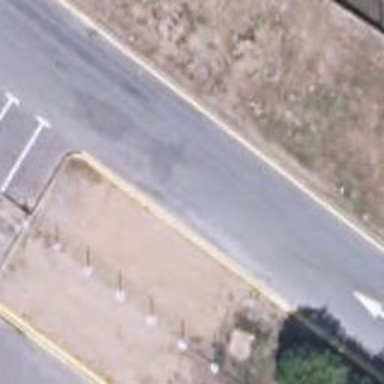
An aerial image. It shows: Service road with perpendicular parking on the left side. The road has asphalt surface.